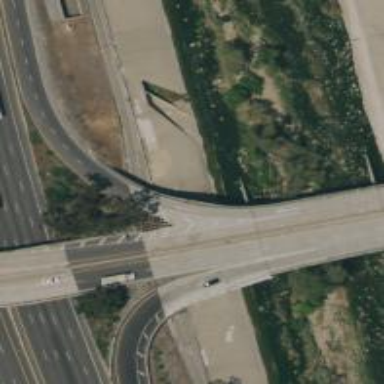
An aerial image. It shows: Bridge on motorway link.